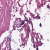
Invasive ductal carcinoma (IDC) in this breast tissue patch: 0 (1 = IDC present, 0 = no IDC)